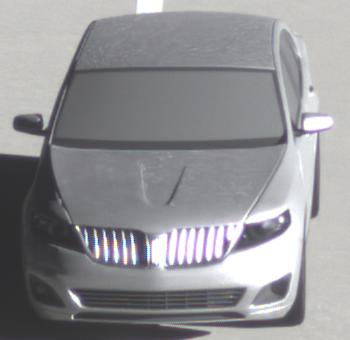
Make: Lincoln
Model: MKS
Detailed model: -
Model produced from: 2008
Model produced until: 2011
Doors: 4
Color: white
Road condition: dry road
Daytime: morning or afternoon
Contrast: high contrast